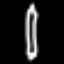
Label: pencil